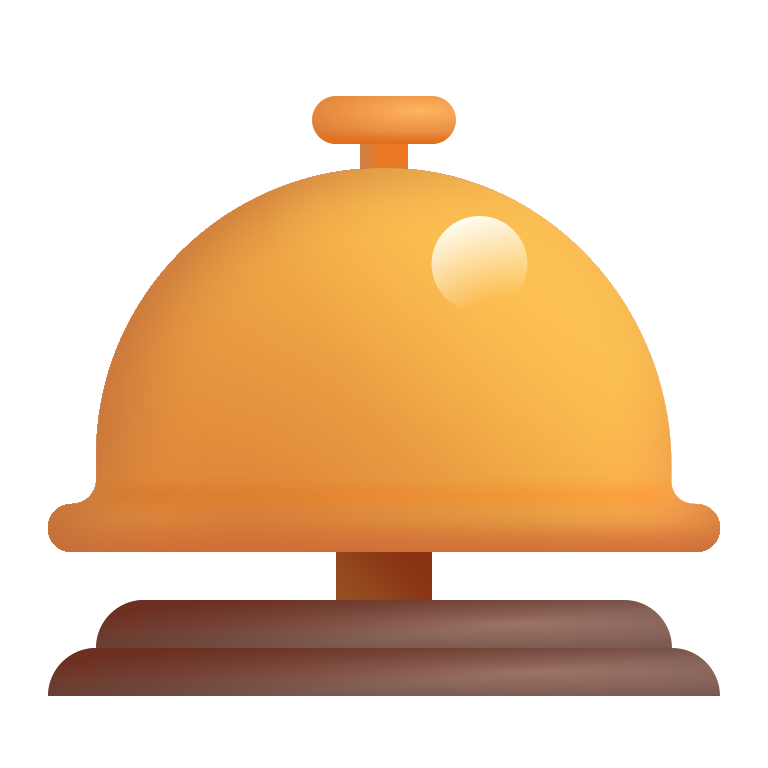
bellhop bell color